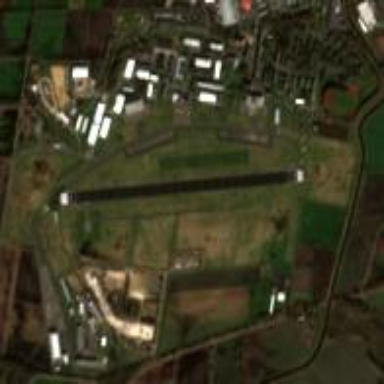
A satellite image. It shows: Military airfield within aerodrome. It is surrounded by fence.